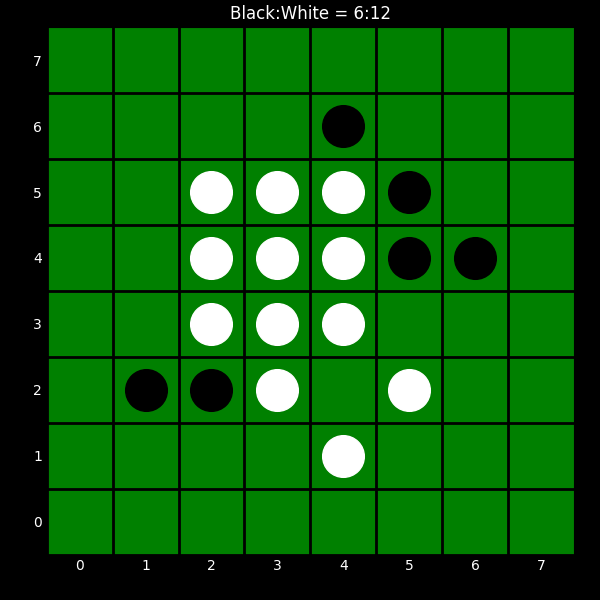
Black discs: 6
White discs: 12